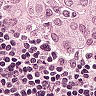
Metastatic tissue present: yes